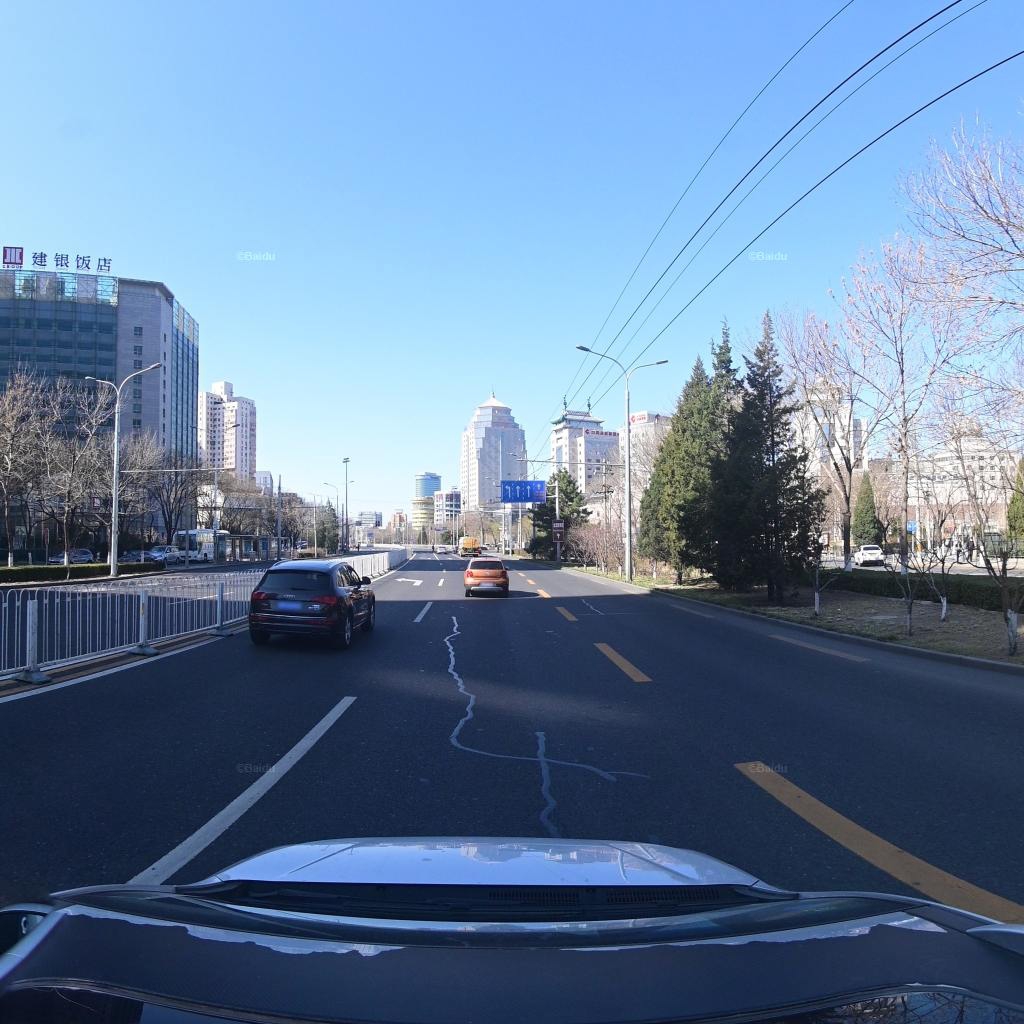
Region: Fengtai
Road damage annotations: transverse patch, longitudinal patch, longitudinal patch, longitudinal patch, transverse patch